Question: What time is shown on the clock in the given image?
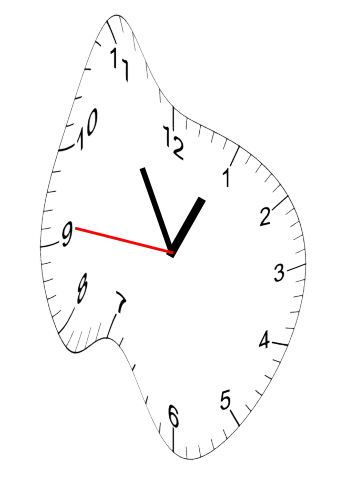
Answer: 12:54:46